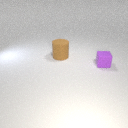
small purple rubber cube in front of large brown rubber cylinder